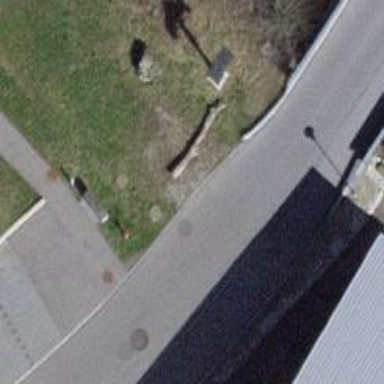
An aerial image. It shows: Set of steps on the road.